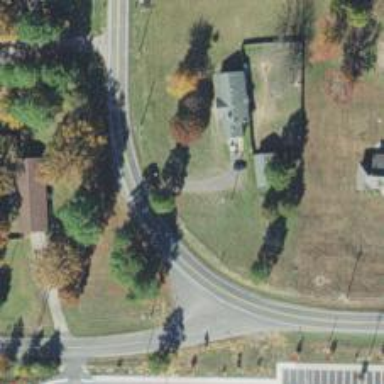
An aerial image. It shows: Driveway.